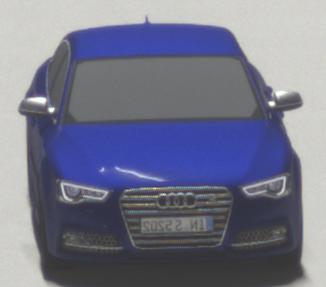
Make: Audi
Model: S5
Detailed model: F5
Model produced from: 2016
Model produced until: 2019
Doors: 2
Color: blue
Road condition: dry road
Daytime: not specified
Contrast: high contrast